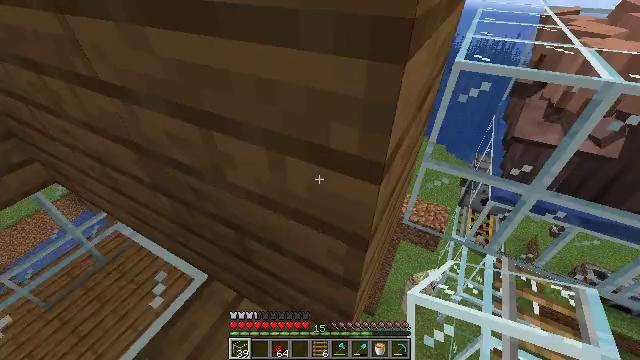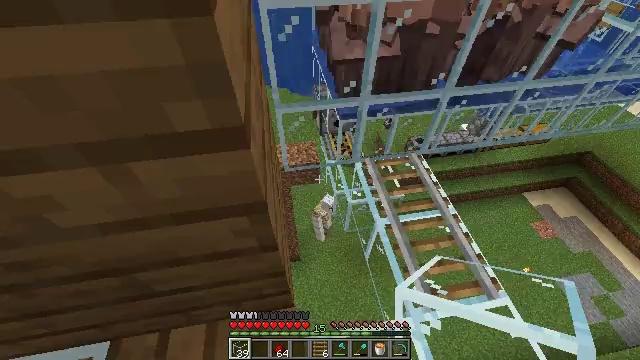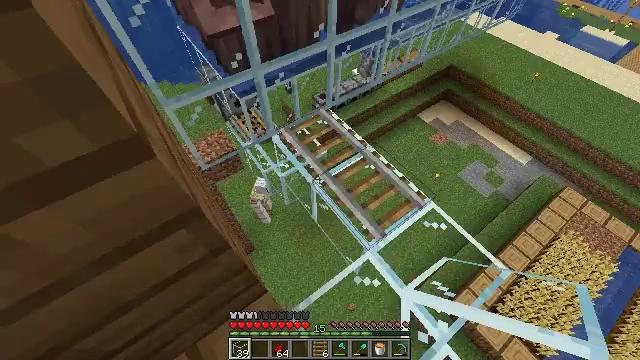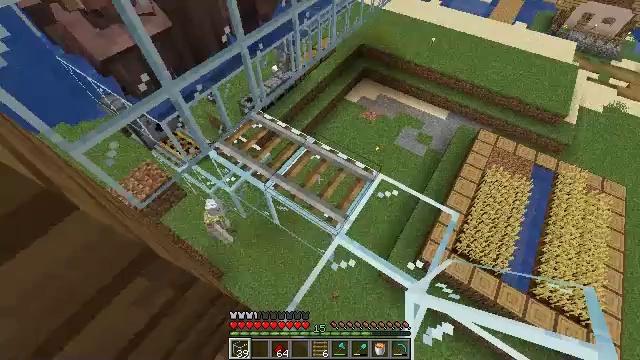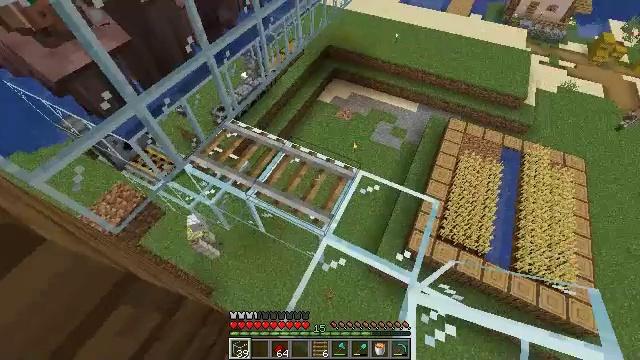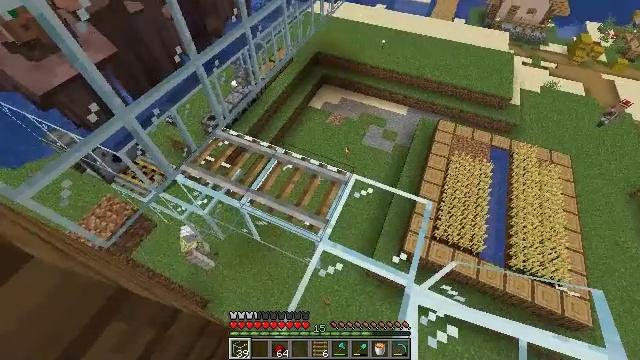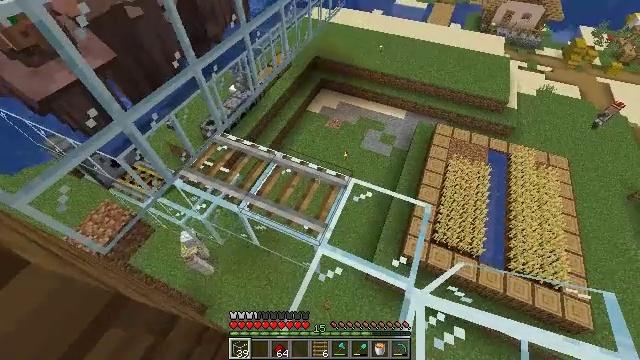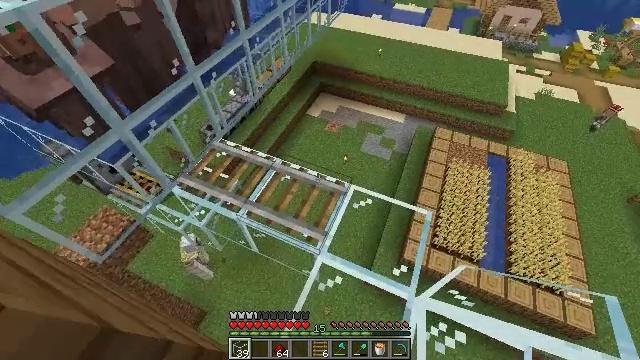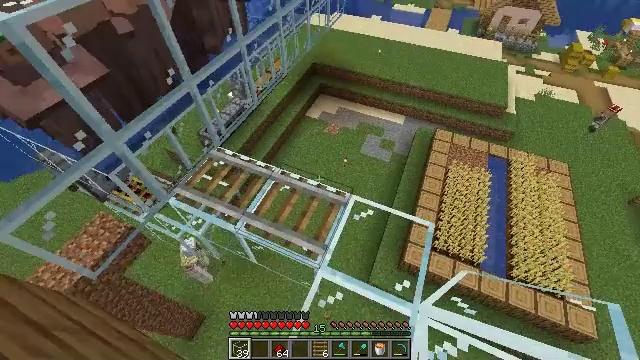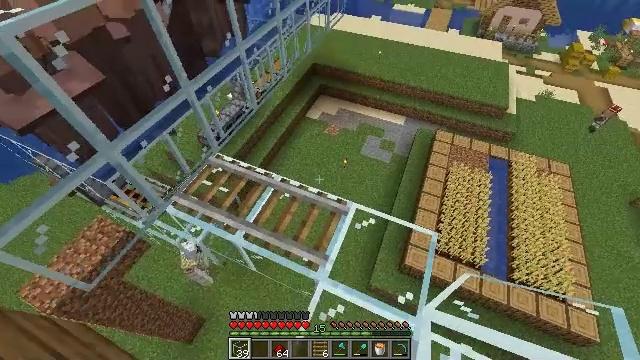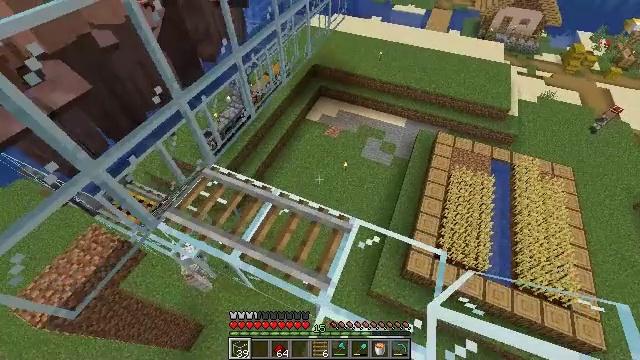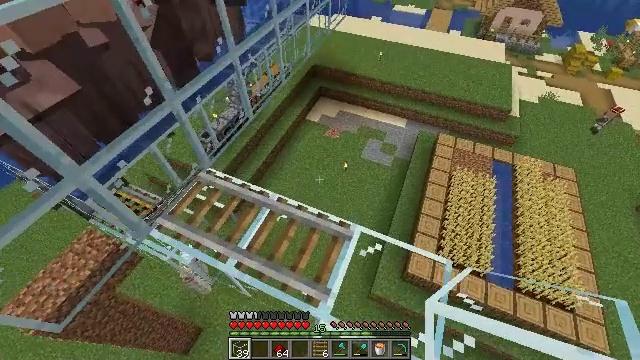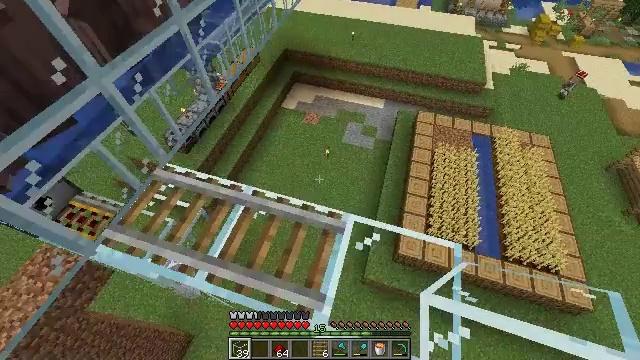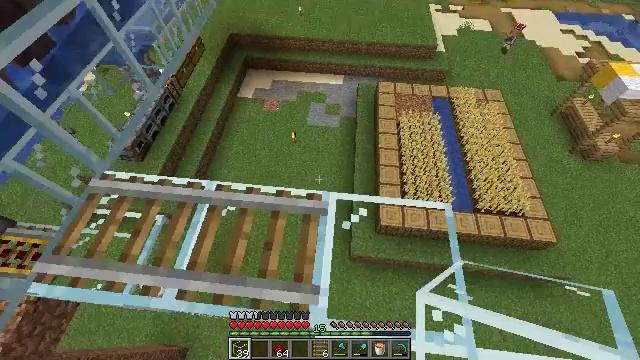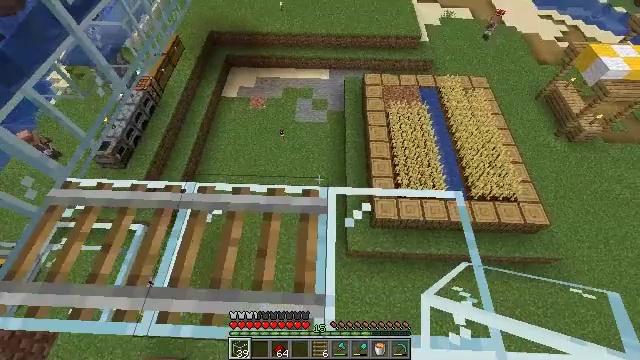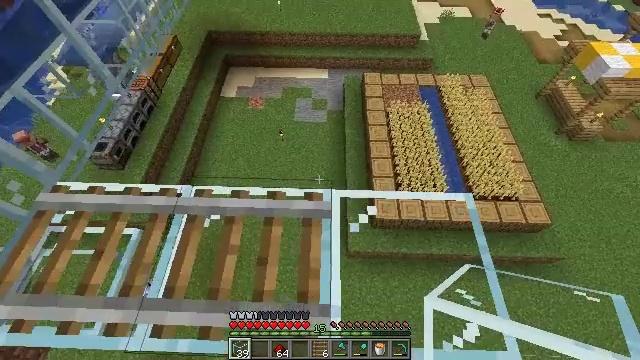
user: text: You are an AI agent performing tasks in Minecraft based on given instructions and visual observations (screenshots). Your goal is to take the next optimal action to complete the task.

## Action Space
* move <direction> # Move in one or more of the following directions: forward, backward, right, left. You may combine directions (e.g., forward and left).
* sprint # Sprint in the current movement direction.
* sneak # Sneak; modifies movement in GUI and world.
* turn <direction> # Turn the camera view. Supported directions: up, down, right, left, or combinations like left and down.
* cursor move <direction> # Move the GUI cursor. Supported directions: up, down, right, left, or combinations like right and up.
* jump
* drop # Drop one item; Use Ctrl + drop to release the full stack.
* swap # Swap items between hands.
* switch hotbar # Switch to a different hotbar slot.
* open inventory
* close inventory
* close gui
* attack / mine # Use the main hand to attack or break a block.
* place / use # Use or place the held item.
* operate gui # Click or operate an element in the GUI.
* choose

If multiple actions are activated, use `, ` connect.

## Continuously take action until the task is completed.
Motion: motion action
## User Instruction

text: Remove the ladder from its position.
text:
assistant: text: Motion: turn right and down
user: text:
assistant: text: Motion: turn right and down
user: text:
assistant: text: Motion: turn right
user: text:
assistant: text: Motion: turn right
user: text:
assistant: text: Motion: turn right and up
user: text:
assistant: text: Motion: no_op
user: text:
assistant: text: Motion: move forward
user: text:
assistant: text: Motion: move forward
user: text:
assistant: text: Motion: move forward
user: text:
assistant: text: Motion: move forward
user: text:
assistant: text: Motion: move forward
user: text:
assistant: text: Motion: move forward, turn right and down
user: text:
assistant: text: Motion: turn right and down
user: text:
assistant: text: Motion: turn right
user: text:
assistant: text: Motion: no_op
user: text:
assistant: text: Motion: no_op
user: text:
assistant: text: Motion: no_op
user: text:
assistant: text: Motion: turn right
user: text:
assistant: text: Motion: move forward, turn right
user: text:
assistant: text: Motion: move forward, turn right and down
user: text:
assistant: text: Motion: move forward
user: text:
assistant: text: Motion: no_op
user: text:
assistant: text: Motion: no_op
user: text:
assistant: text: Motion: no_op
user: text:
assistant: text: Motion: no_op
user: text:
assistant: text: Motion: no_op
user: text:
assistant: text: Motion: move forward
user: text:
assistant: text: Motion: move forward
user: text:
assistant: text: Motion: move forward, turn left
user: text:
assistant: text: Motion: move forward, turn left